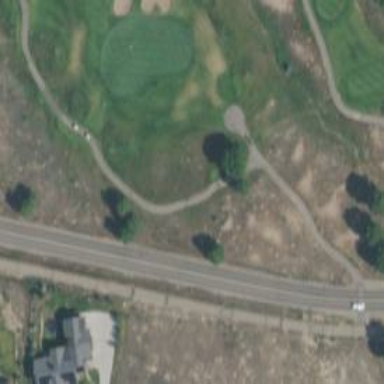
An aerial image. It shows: Track identified as Golf Cart Path.